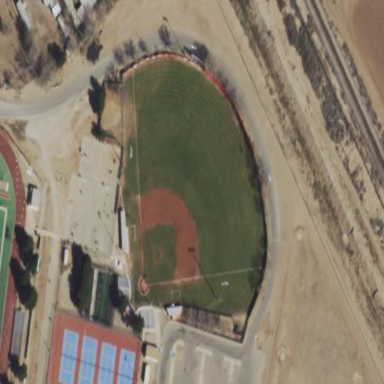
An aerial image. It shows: Baseball pitch for leisure and sports activities.